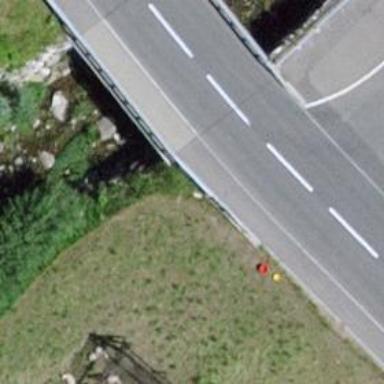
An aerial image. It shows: Asphalt footway with sidewalk on bridge.